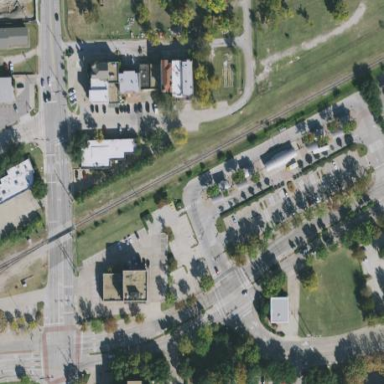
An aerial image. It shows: Light rail station for public transport.